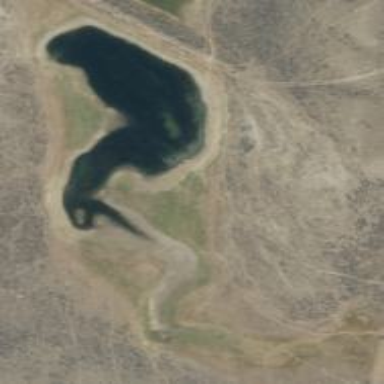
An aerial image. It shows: Reservoir.